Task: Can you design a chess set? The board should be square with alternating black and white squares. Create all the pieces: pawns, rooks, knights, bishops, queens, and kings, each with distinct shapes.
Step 2206:
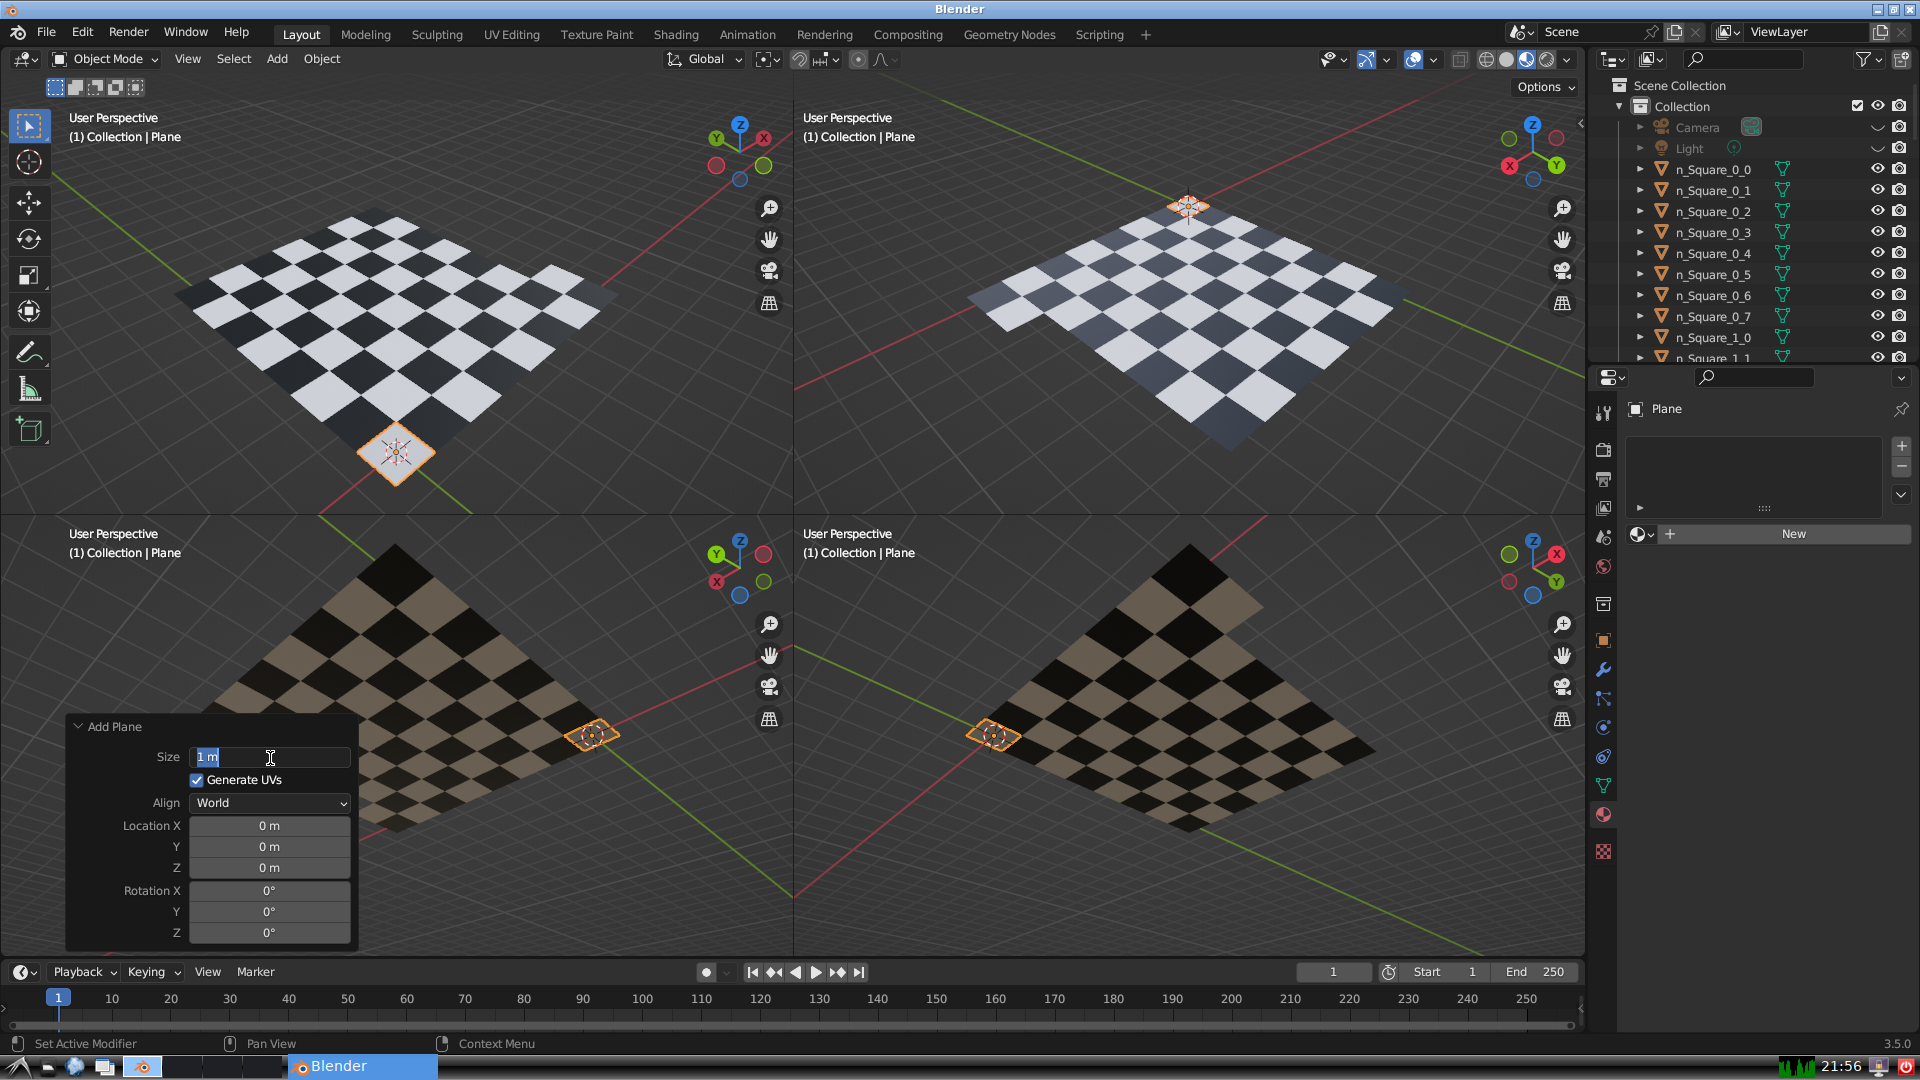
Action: input_text: 1.0